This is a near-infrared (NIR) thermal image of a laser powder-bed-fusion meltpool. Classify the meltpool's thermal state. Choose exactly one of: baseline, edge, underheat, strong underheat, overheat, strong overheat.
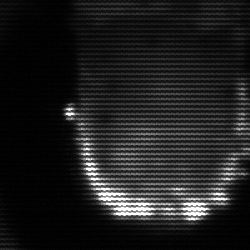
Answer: baseline